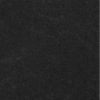
Label: dusty